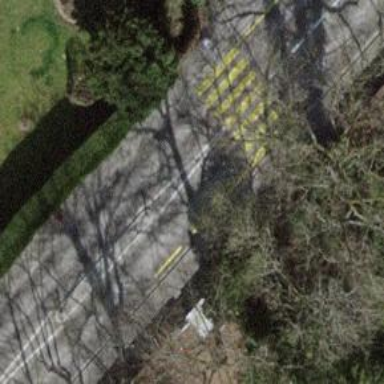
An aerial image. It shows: Traffic calming island.